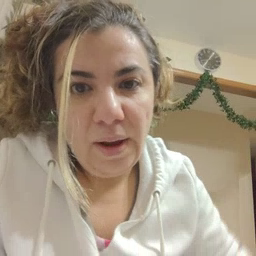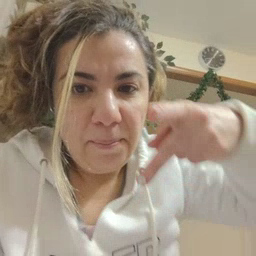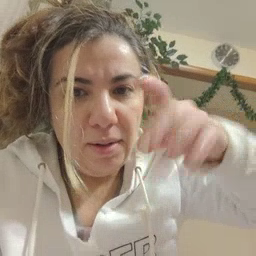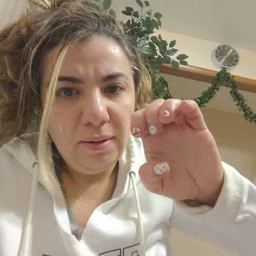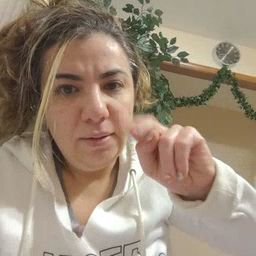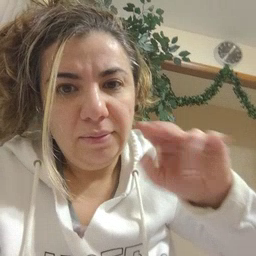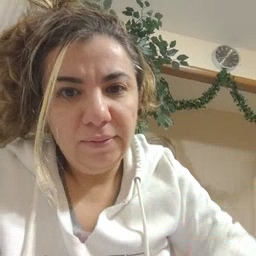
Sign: penny